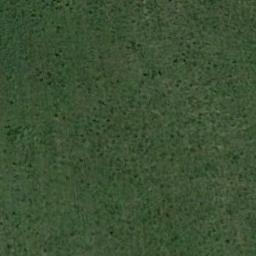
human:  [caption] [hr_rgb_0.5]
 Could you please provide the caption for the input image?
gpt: There are four yellow lines on the grass .

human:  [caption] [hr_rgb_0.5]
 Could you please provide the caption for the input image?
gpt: A large lush green meadow covered with green grass .

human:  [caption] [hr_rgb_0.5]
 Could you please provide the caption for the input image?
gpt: The meadow is dense but uneven .

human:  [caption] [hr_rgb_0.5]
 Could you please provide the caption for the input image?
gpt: This meadow has evenly distributed dense grasses .

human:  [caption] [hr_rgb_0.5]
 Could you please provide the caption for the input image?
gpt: A dense meadow with many green grass .